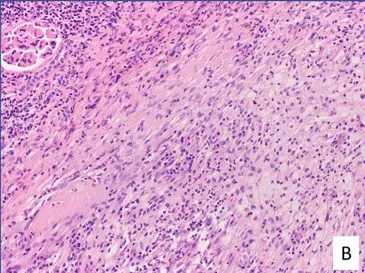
High-power. Magnification showing a massive infiltration of chronic inflammatory cells and foamy macrophages in the area of tumor regression.
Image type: pathology (h&e)